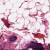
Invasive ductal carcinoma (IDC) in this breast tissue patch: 0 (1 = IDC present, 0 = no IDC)